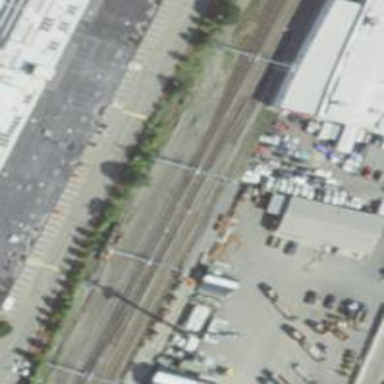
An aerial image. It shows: Railway with electrified contact lines.